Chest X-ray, PA view. Patient: 64 years old, sex F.
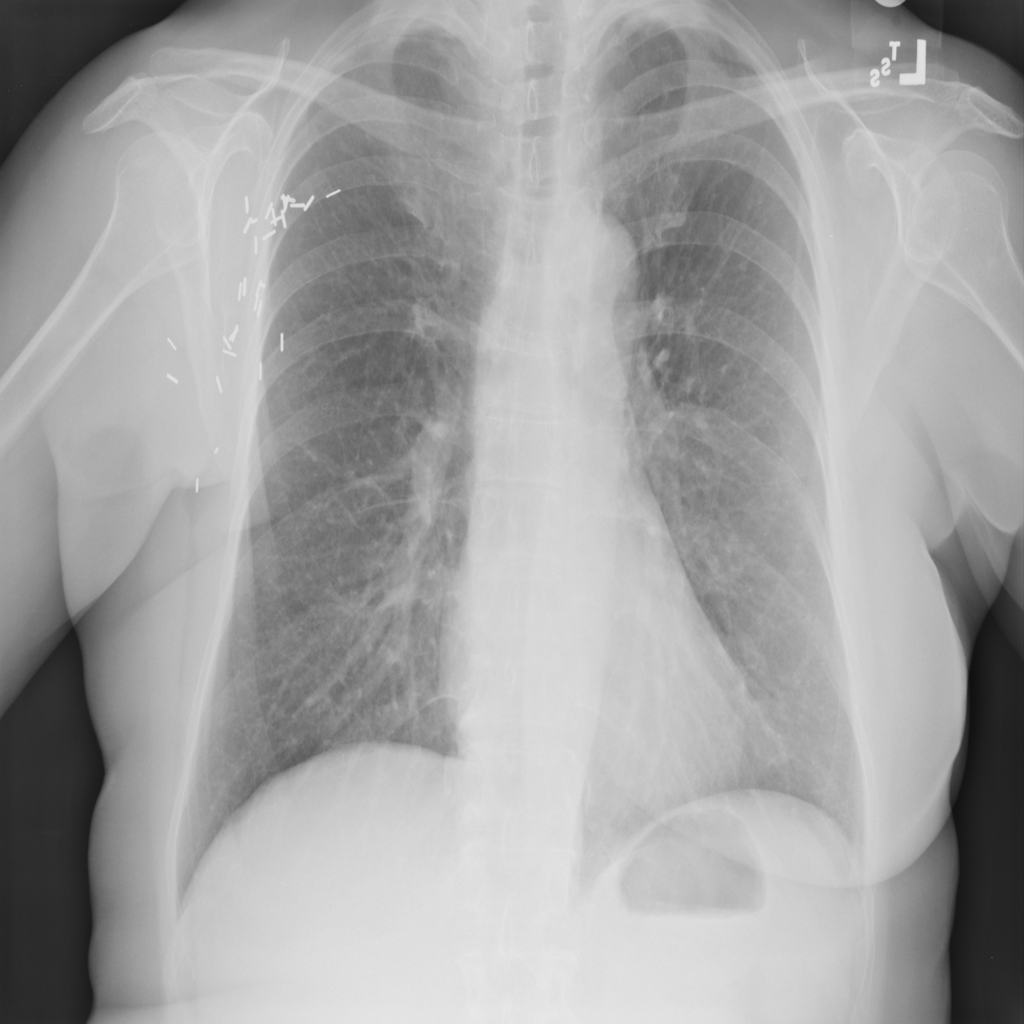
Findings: Pleural_Thickening